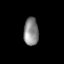
Tissue: lung
Cell type: Endothelial cells
Senescence score: 0.5908
Nuclear area (px): 402
Mean DAPI intensity: 137.383